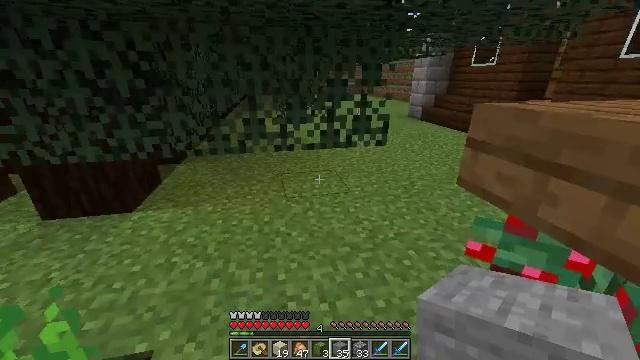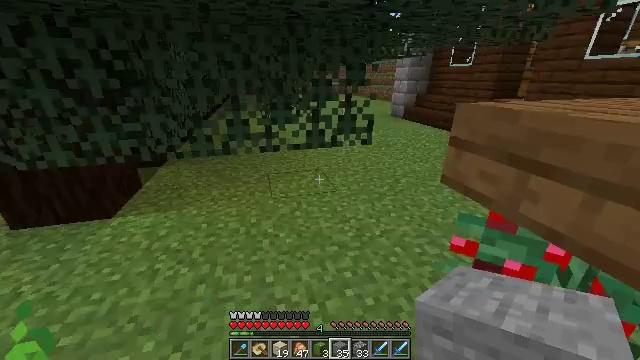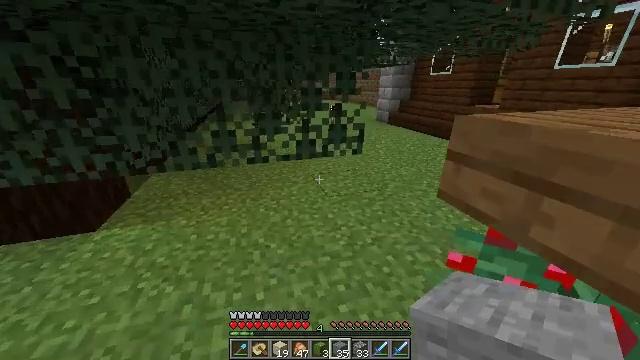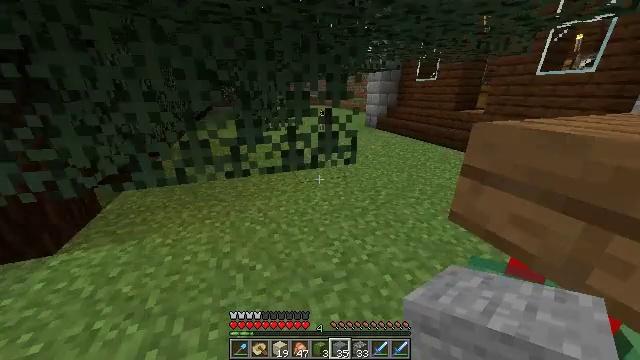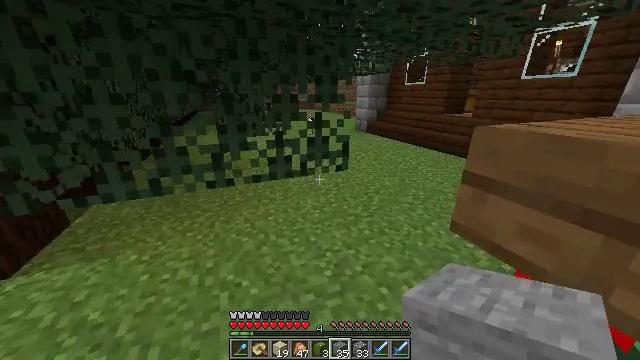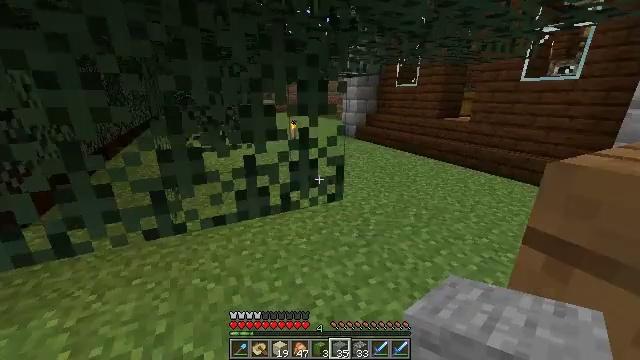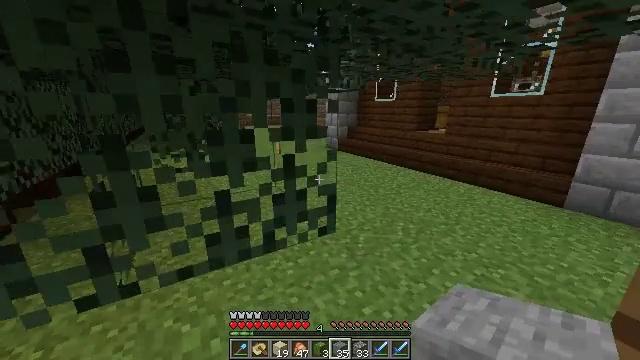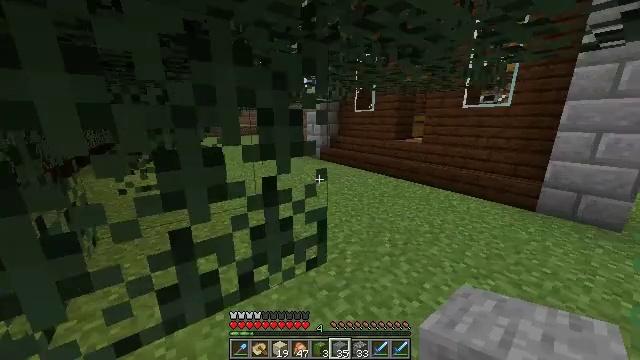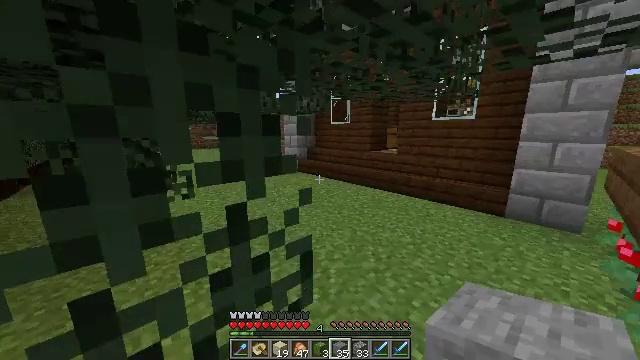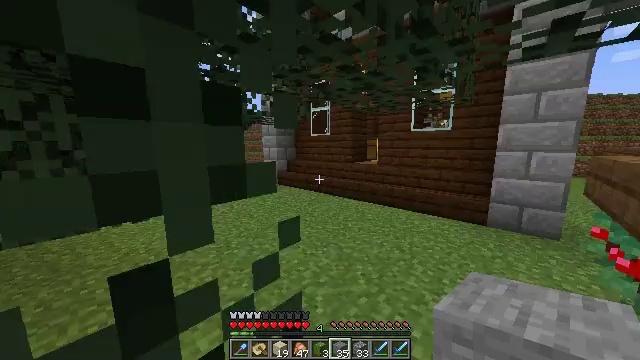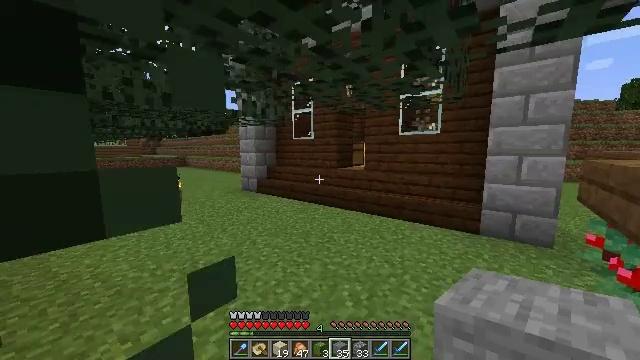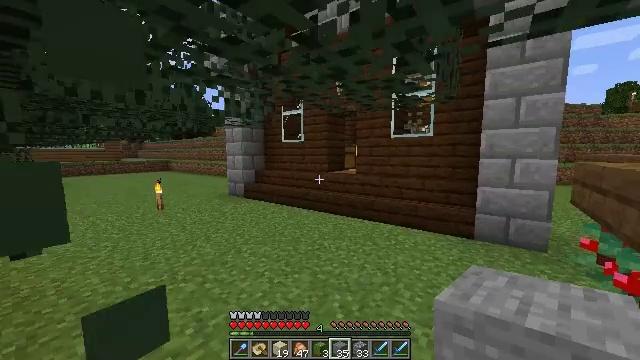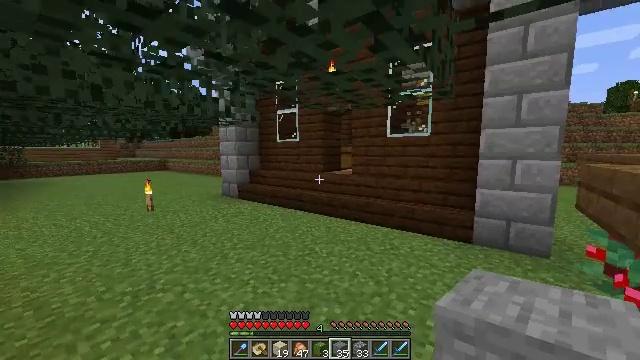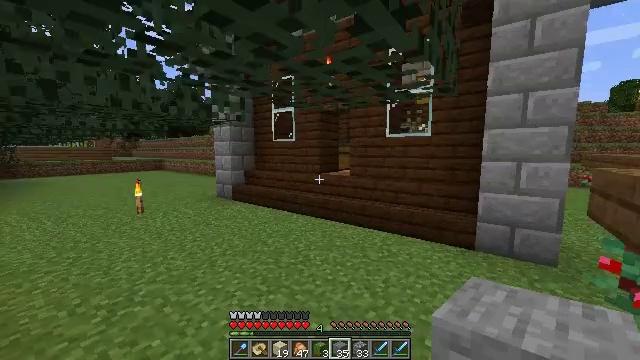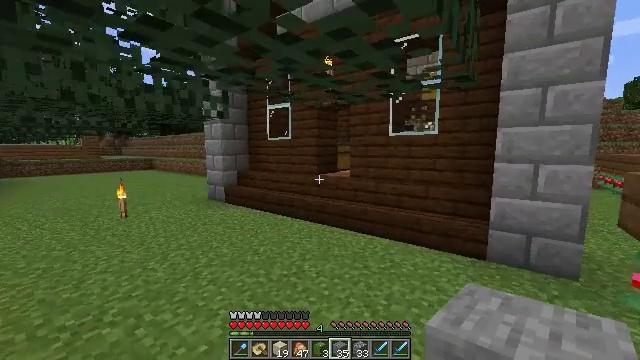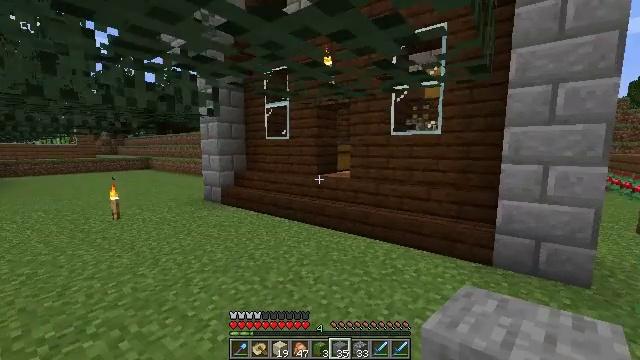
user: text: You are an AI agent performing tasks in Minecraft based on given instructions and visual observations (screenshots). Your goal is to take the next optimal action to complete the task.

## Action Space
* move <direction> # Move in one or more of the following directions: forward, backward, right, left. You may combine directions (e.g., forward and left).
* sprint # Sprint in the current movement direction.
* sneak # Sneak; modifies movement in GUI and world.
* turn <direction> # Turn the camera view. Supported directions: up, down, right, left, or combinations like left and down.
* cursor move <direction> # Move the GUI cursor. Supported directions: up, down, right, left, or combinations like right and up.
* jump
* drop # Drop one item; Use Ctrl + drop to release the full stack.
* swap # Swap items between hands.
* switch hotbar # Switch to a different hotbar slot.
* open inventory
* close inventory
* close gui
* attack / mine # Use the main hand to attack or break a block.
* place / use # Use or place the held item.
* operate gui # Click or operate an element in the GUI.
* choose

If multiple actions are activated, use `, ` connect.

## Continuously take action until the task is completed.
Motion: motion action
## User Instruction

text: Gather materials from the sweet berry bush.
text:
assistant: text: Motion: move forward, sprint, turn right
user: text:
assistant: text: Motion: move forward, sprint, turn right
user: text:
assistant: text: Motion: move forward, sprint, turn right
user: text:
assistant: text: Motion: move forward, turn right and up
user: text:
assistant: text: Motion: move forward, turn right and up
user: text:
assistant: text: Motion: move forward, sprint, turn right and up
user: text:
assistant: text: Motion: move forward, sprint, turn right and up
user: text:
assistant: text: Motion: move forward, sprint, turn right and up
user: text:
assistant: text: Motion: move forward, turn right and up
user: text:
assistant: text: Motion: move forward, turn right and up
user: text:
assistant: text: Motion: move forward, turn right and up
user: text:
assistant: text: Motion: move forward
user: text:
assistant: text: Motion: move forward
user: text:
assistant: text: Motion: move forward
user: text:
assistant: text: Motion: move forward
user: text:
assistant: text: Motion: move forward, sprint
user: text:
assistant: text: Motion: move forward, sprint, turn left and up
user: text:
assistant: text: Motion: move forward, sprint, turn left
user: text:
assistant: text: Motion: move forward
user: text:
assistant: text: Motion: move forward
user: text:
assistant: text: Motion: move forward
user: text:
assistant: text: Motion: move forward, sprint
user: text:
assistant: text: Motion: move forward, sprint, turn left
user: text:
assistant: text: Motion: move forward, sprint, turn left
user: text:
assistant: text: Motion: move forward, sprint
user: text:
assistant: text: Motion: move forward, turn right
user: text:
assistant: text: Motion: move forward, turn right
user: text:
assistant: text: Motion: move forward, sprint, turn right
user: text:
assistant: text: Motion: move forward, sprint, turn right
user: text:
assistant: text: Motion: move forward, sprint, turn right